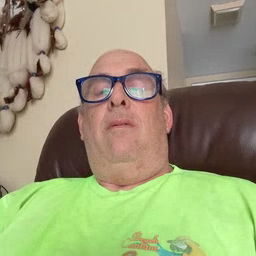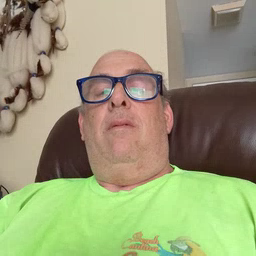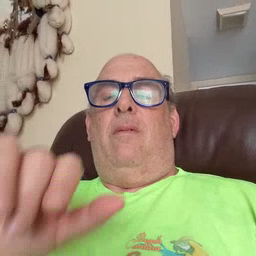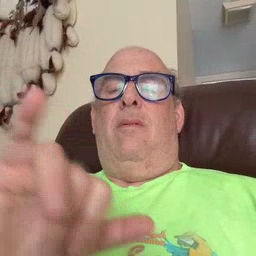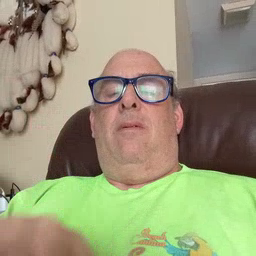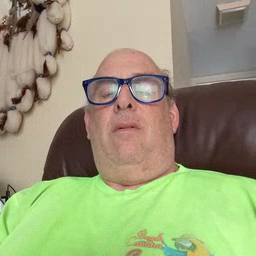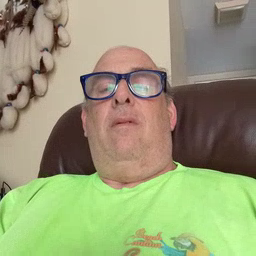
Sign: same